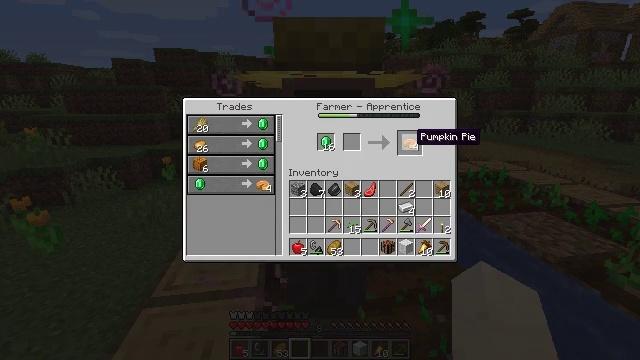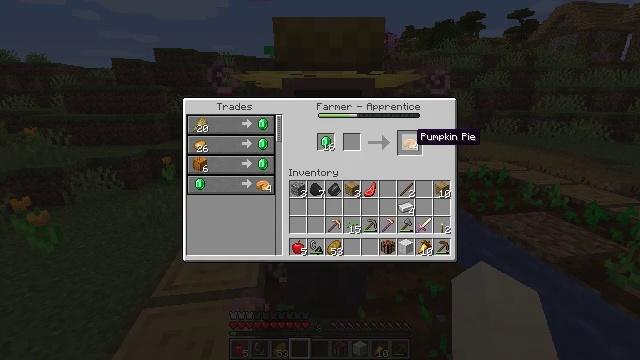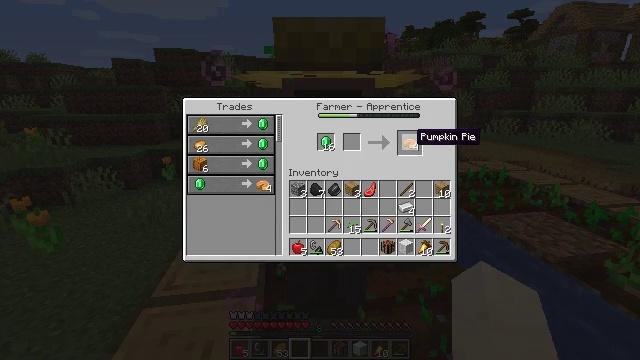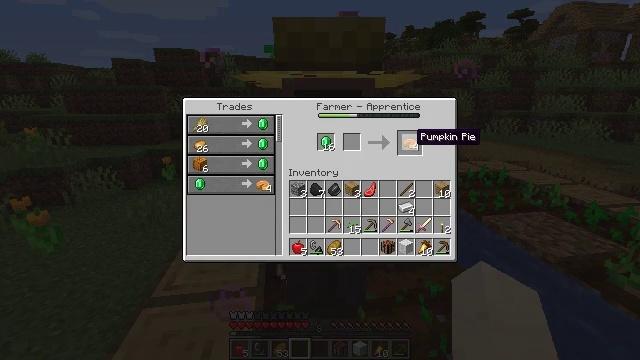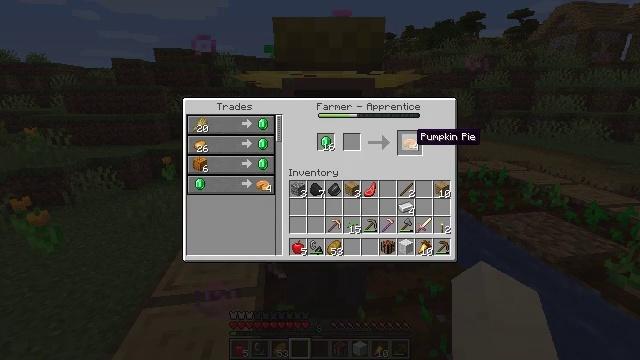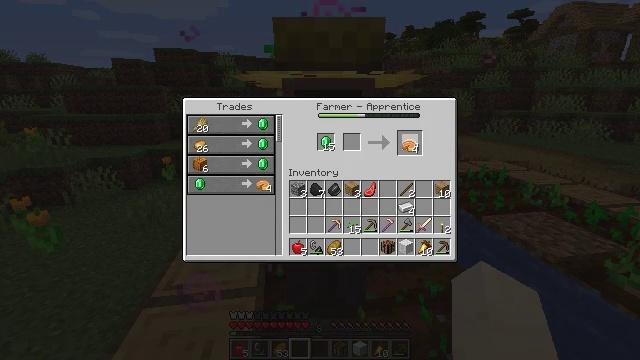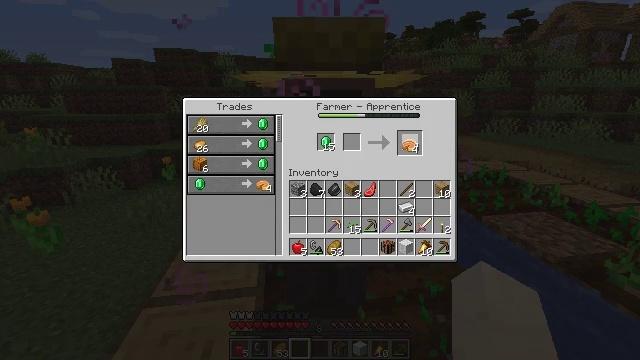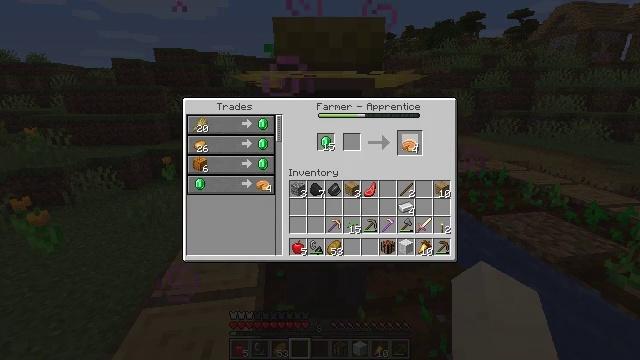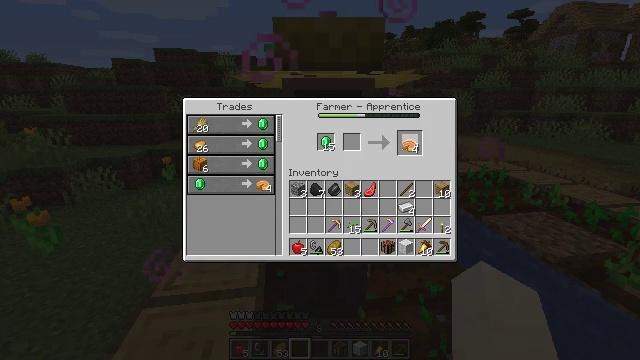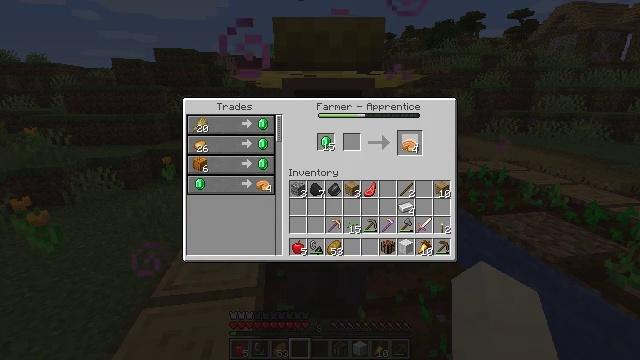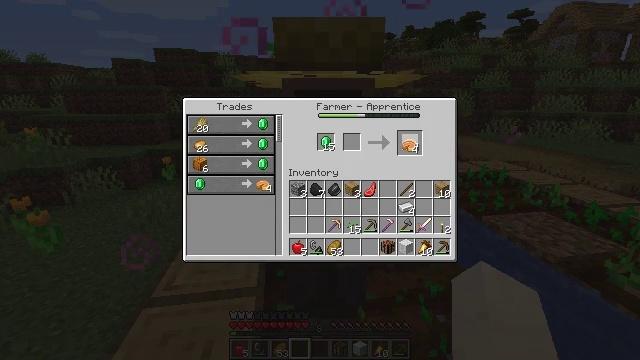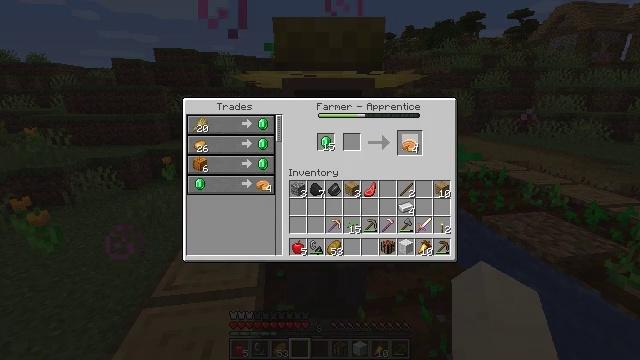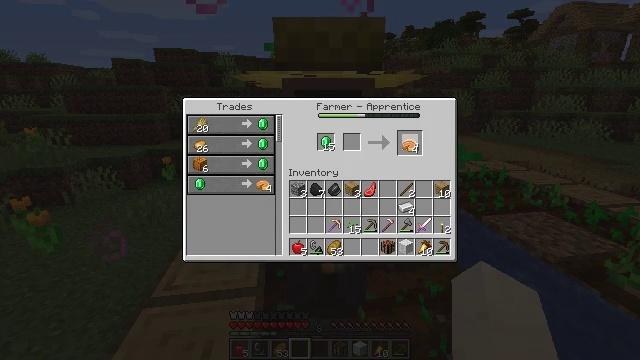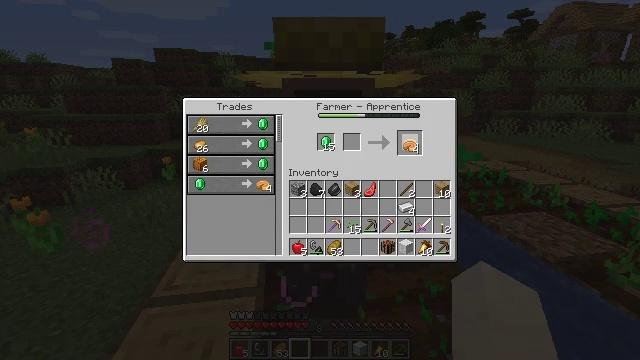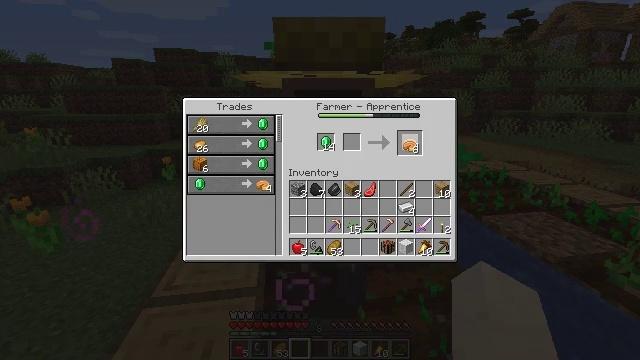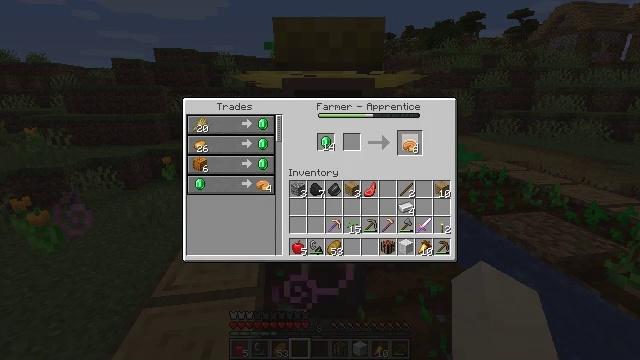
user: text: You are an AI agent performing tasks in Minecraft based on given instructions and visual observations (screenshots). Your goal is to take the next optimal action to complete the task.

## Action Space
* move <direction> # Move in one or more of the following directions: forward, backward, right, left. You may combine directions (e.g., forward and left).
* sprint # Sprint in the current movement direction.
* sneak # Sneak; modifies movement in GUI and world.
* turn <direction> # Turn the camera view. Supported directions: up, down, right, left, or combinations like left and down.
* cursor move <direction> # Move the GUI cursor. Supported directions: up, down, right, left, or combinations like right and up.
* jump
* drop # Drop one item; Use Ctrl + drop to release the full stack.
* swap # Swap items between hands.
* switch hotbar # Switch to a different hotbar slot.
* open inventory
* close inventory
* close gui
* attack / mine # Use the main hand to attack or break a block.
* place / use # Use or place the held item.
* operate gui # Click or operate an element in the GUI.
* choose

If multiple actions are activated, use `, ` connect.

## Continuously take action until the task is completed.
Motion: motion action
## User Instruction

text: Combine ingredients in the crafting table to make a pumpkin pie.
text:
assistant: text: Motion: no_op
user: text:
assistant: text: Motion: no_op
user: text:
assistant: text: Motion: no_op
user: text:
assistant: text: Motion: no_op
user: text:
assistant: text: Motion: operate gui
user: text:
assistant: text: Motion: operate gui
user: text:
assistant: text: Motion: operate gui
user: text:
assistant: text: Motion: no_op
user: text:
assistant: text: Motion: no_op
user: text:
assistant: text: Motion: no_op
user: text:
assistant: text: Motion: operate gui
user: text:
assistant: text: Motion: operate gui
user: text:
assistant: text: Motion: operate gui
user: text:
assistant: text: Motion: no_op
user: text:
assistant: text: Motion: no_op
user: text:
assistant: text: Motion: no_op
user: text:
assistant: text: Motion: no_op
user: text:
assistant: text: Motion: operate gui
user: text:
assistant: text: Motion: operate gui
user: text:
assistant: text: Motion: operate gui
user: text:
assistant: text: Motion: no_op
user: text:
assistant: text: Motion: no_op
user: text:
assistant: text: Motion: no_op
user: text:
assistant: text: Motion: operate gui
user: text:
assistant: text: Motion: operate gui
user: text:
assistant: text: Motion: operate gui
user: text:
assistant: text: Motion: no_op
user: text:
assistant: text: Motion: no_op
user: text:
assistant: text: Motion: no_op
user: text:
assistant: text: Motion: operate gui